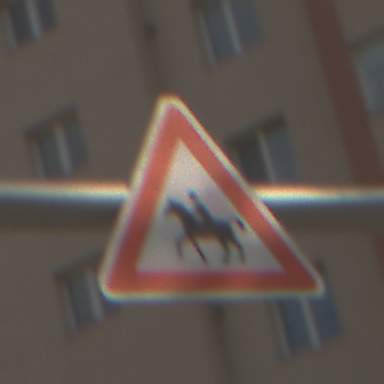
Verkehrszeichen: ReiterRechts
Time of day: MorningAfternoon
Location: Outdoor (Urban)
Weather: PartlyCloudy
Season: NotSpecified
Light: Natural